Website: crate-barrel
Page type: account-selection
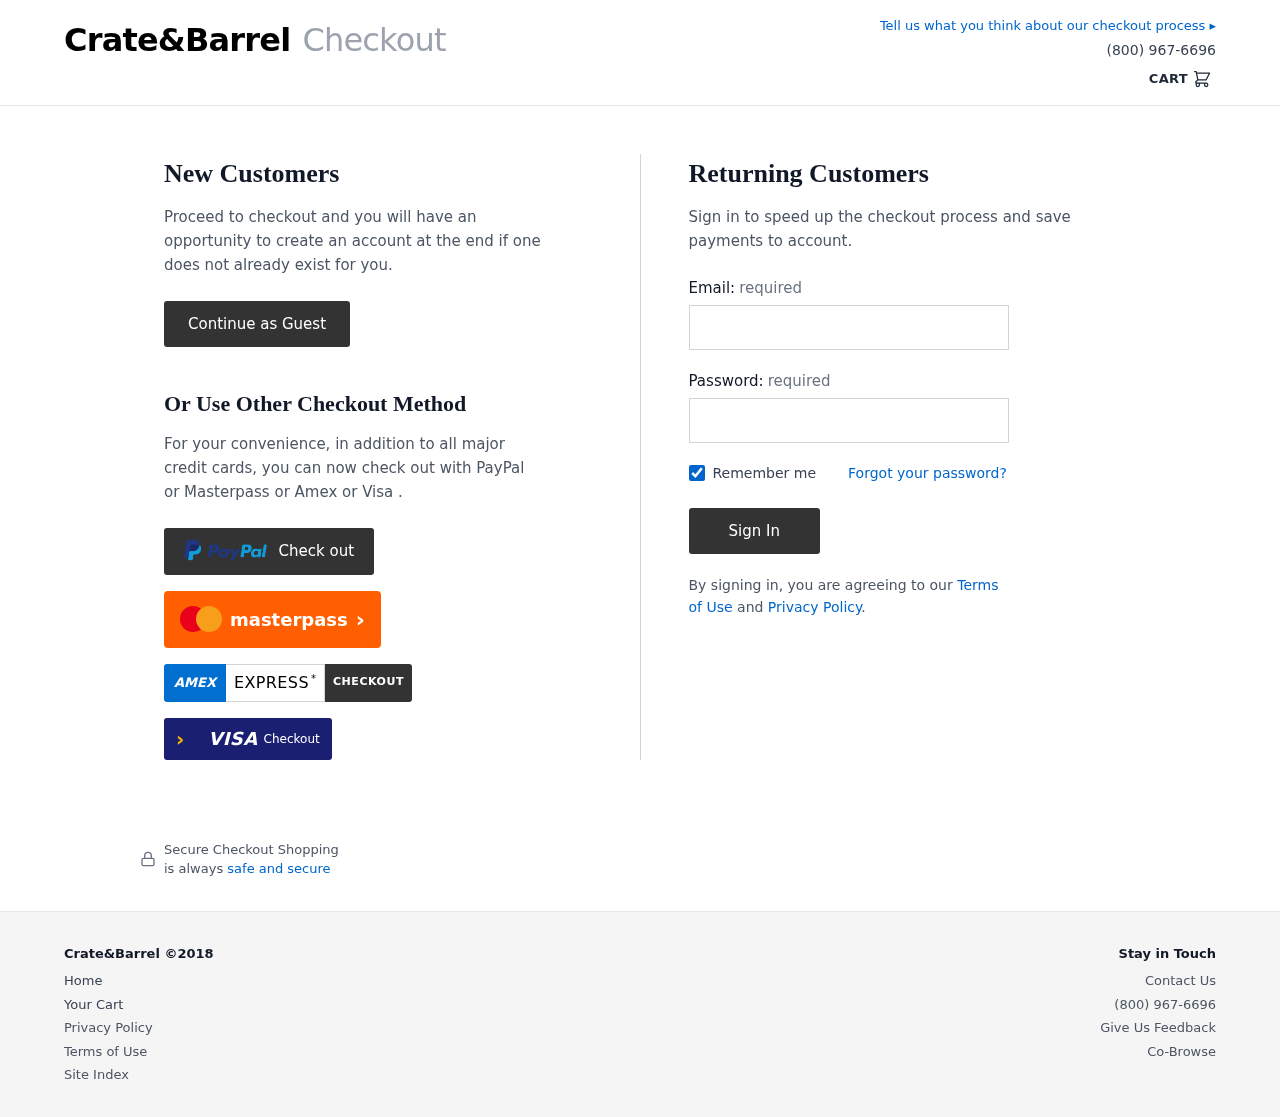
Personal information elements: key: PII_LOGIN_USERNAME
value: matthew.young